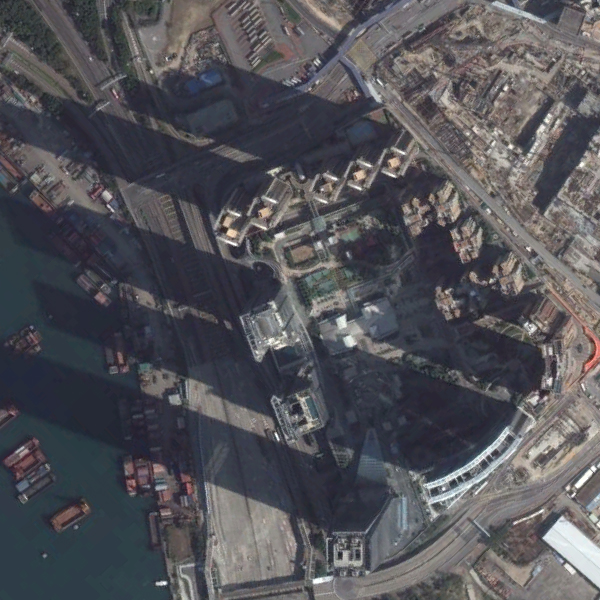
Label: Commercial